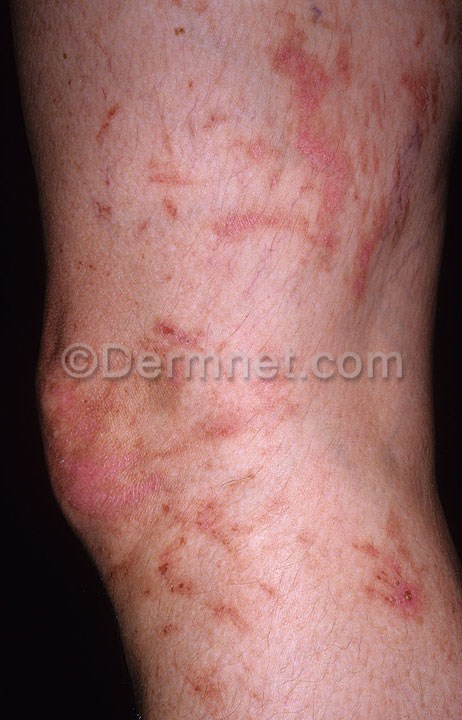
Disease: Light Diseases and Disorders of Pigmentation